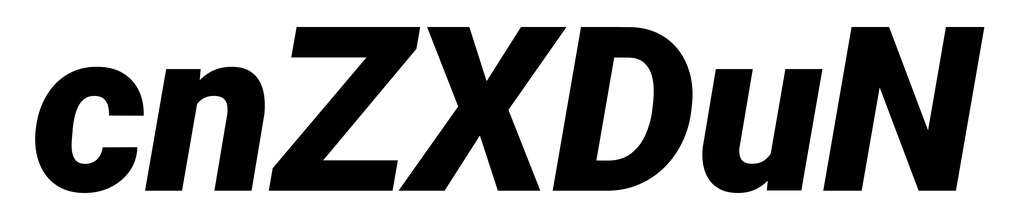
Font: Roboto-Italic_Black_Italic